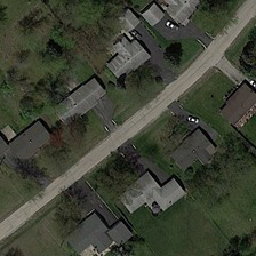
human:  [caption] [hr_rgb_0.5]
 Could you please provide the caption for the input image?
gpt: Many houses plant trees in front of them.

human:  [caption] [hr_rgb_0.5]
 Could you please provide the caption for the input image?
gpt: Many houses planted trees before them.

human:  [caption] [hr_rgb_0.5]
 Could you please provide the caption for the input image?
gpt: Many houses are planted with trees in front of them.

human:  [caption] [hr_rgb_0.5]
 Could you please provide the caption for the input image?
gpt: Many houses have planted trees in front of them.

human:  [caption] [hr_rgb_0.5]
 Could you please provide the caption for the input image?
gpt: Trees are planted in front of many houses.